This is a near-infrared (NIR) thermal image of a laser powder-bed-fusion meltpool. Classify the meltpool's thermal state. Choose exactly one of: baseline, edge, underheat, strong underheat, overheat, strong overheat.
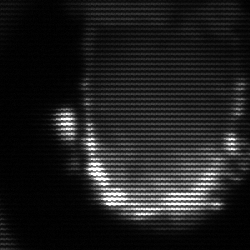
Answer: baseline